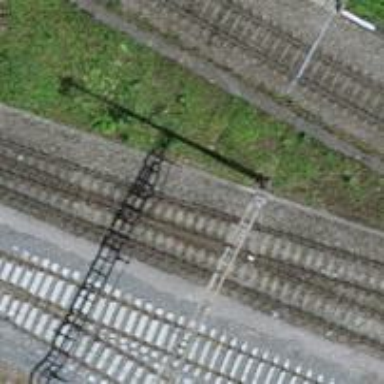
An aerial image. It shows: Railway track with contact line for electrification.